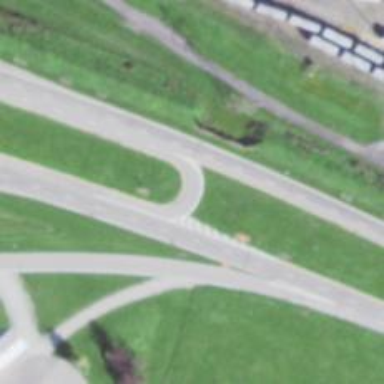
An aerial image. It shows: Trunk link highway.